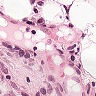
Metastatic tissue present: no